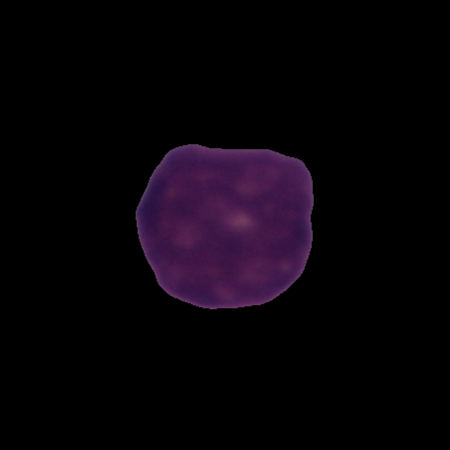
Label: healthy